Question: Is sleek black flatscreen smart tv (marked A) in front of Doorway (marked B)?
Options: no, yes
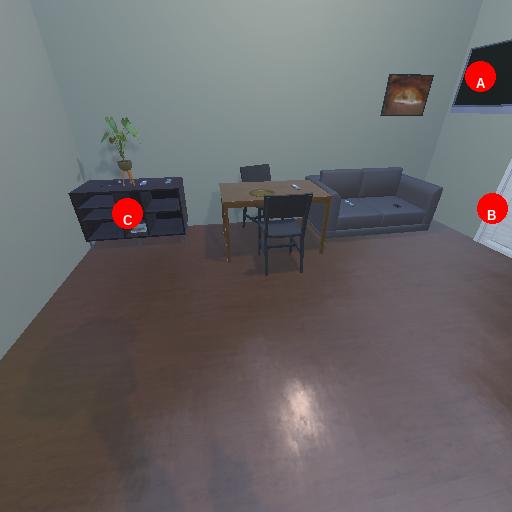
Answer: no